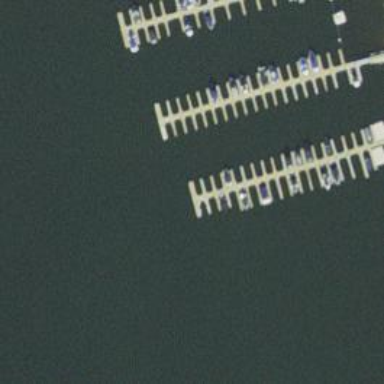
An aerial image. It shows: Man-made pier.